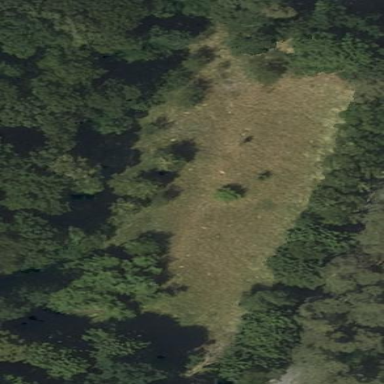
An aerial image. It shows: Beautiful meadow.